Interaction volume radius: 5 \u00c5
Interaction volume height: 10 \u00c5
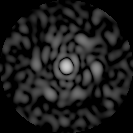
Disorder parameter: 0.767